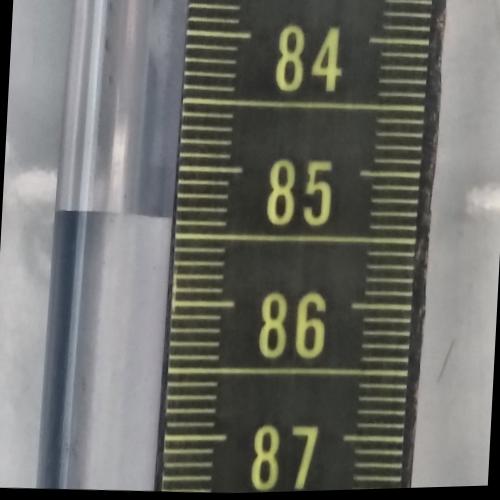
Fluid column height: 85.4 cm